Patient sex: M
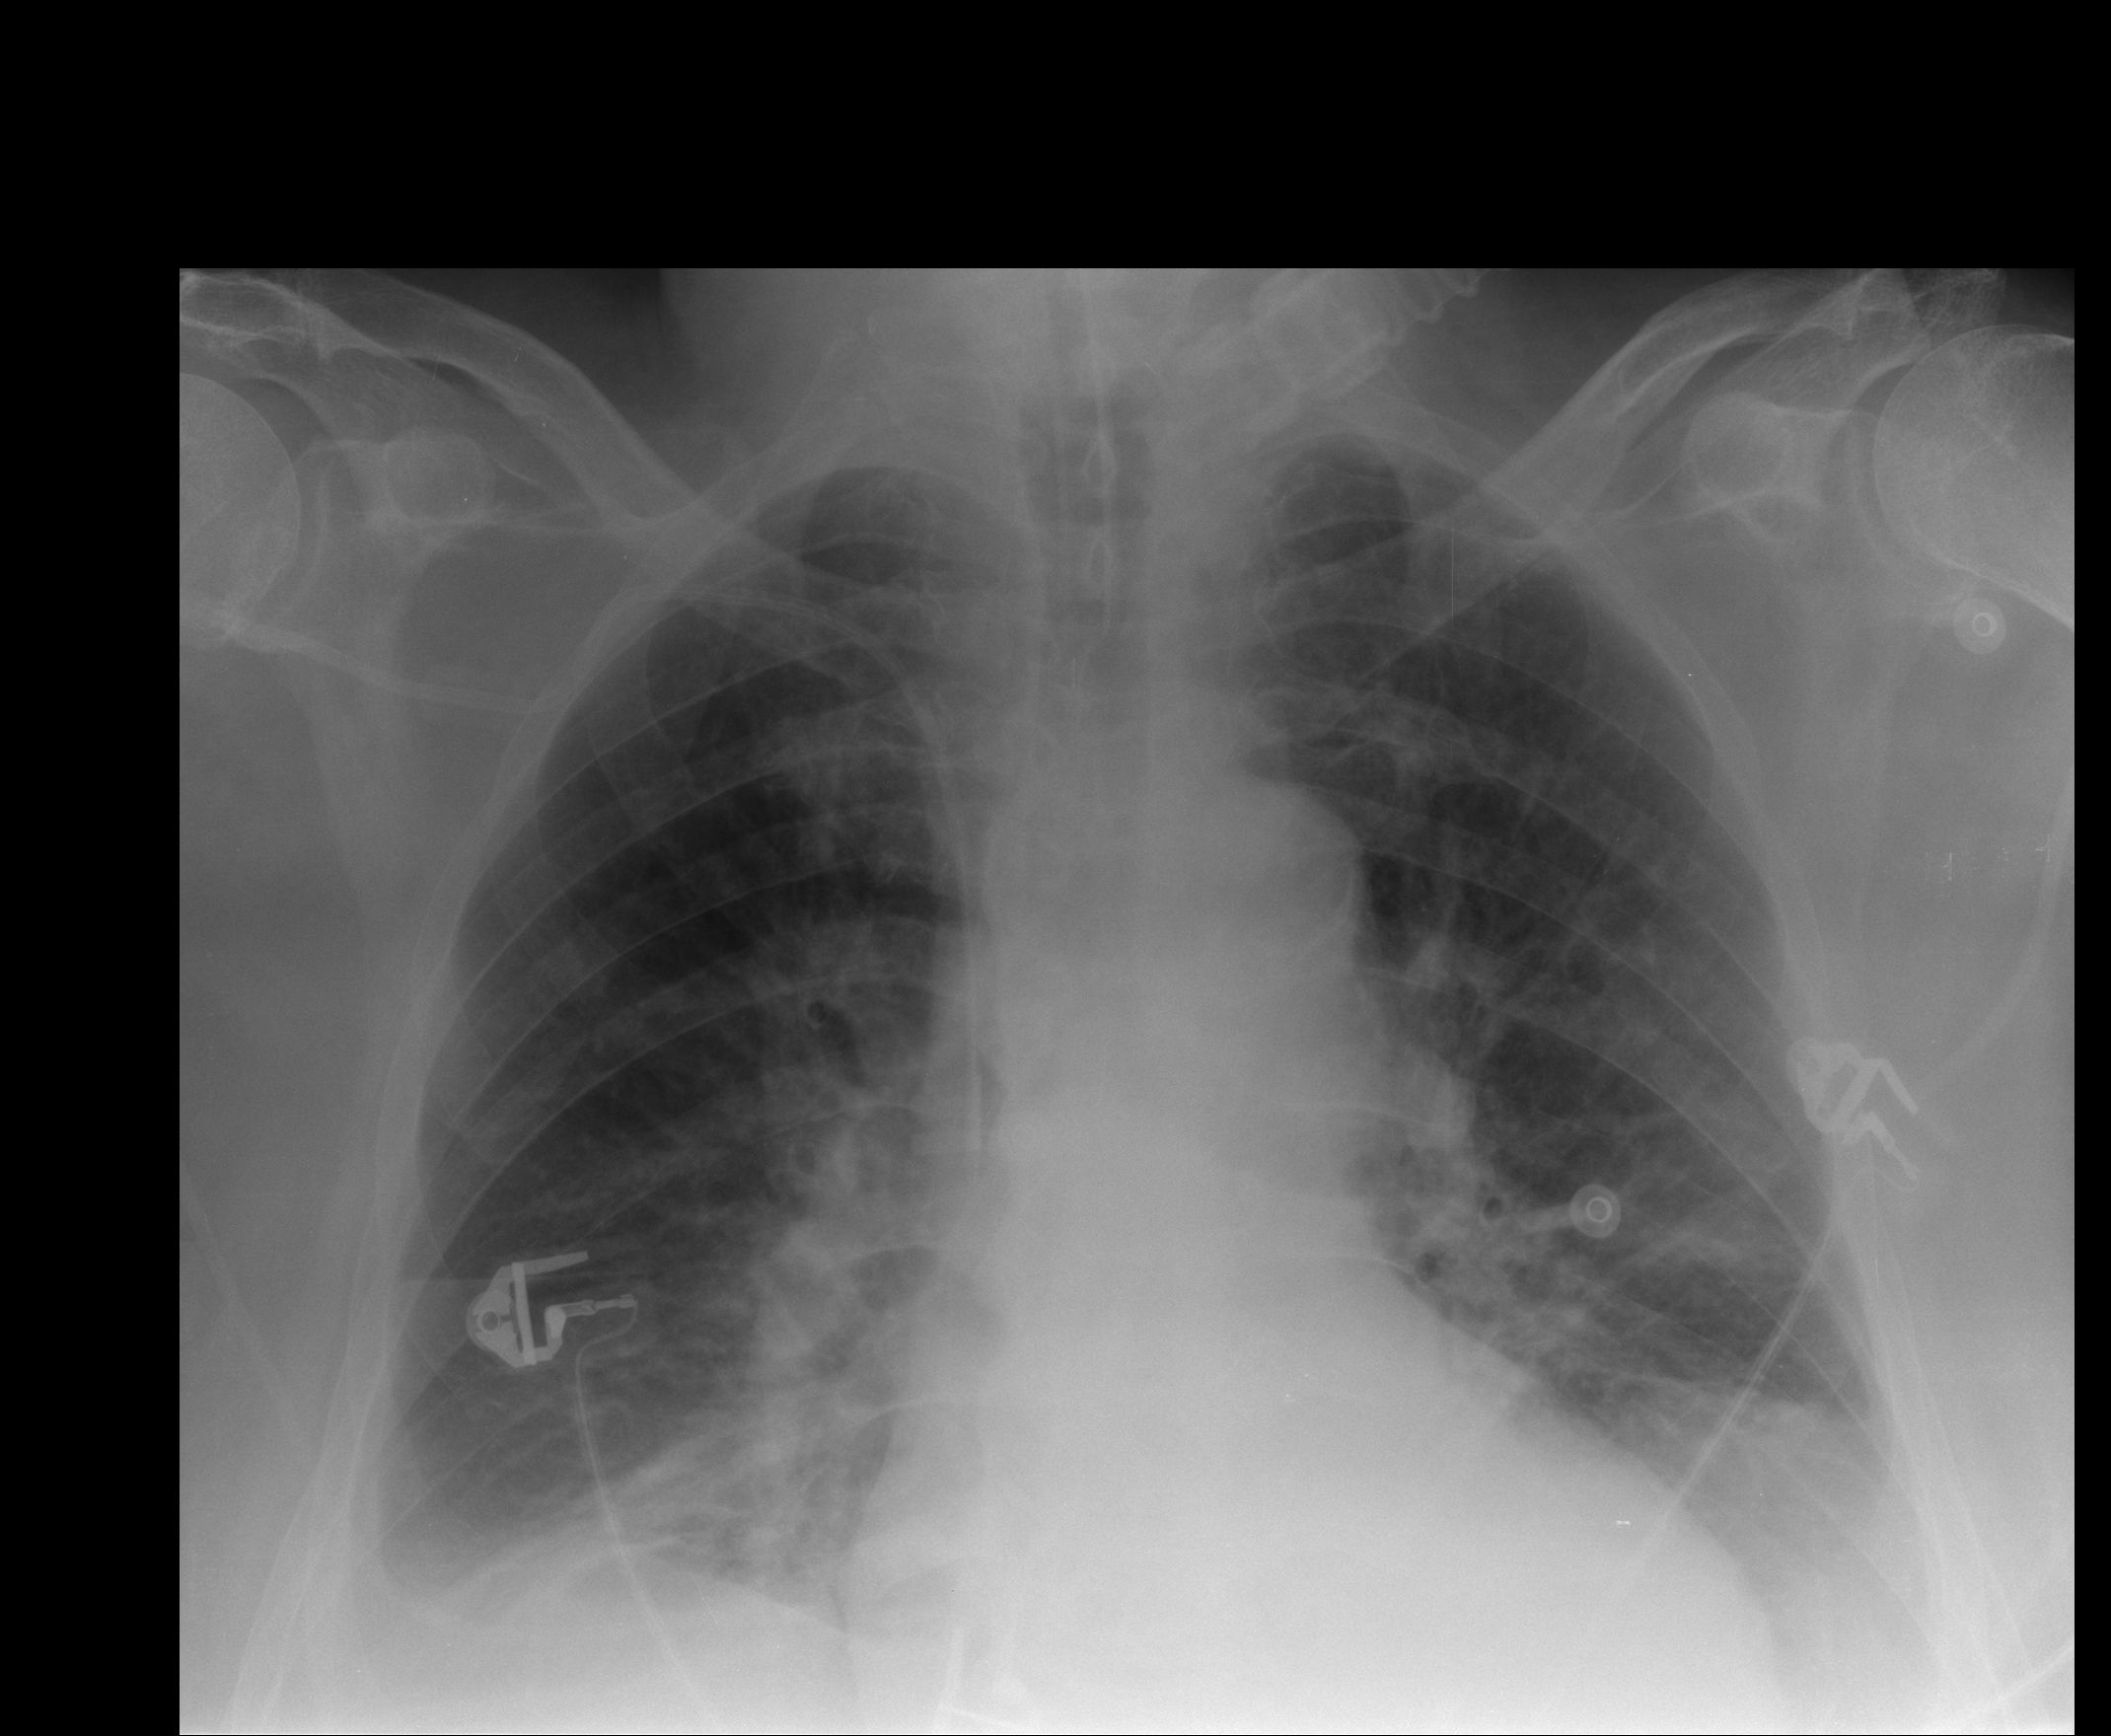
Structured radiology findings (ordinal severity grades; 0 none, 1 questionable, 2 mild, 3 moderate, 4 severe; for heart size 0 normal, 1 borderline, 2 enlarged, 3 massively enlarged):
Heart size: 1
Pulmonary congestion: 2
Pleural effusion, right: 2
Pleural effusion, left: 2
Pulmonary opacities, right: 2
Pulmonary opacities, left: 3
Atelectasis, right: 2
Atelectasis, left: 2